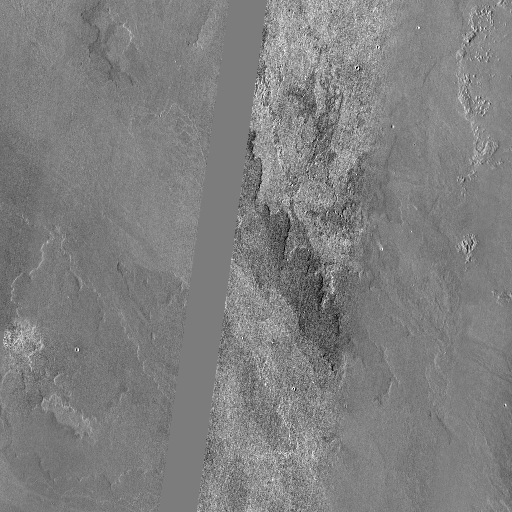
Crater classes present: Background